Question: I am trying to write a web crawler algorithm. To do that i use the equations below:

and i write this code too to solve it:
'''
public class URLWeight {
public static List<LinkNode> weight(LinkNode sourceLink, List<LinkNode> links){
List<LinkNode> interLinks = new LinkedList<>();
List<LinkNode> intraLinks = new LinkedList<>();
for (LinkNode link : links) {
if(isIntraLink(sourceLink, link)) {
intraLinks.add(link);
} else {
interLinks.add(link);
}
}
if(interLinks.size()>intraLinks.size()) {
// finding inter weight
for (LinkNode link : interLinks) {
link.setWeight(((interLinks.size() + intraLinks.size())-intraLinks.size())/(interLinks.size() + intraLinks.size())*(2/3f));
}
// finding intra weight
for (LinkNode link : intraLinks) {
link.setWeight(((interLinks.size() + intraLinks.size())-intraLinks.size())/(interLinks.size() + intraLinks.size())*(1/3f));
}
}
//////*//////
else
if(interLinks.size()<intraLinks.size()) {
//inter puan
for (LinkNode link : interLinks) {
link.setWeight(((interLinks.size() + intraLinks.size())-interLinks.size())/(interLinks.size() + intraLinks.size())*(2/3f));
}
// intra puan
for (LinkNode link : intraLinks) {
link.setWeight(((interLinks.size() + intraLinks.size())-interLinks.size())/(interLinks.size() + intraLinks.size())*(1/3f));
}
}
List<LinkNode> list = new LinkedList<>();
list.addAll(interLinks);
list.addAll(intraLinks);
return list;
}
'''
The program is running without error but am getting wrong results and all of results are getting me 0.0 with loop of URL results. The program will start crawling with a seed URL then it will divide the links into two groups (inter and intra), then it will compare the size of (inter and intra) and try to use the equations from 1 to 4 to get each inter and intra links results. Then sort the weight of each link in the frontier then in the next step it will select the highest weight to be seed URL for the next step. But the program should is stack in some places and getting me the same URLs not crawl any link more than one time. And here is some of results i've got:
'''
http://www.example.edu --->
http://www.iaeng.org/IMECS2015/ICDMA2015.html
http://www.example.edu/contacts.html -- 0.0
http://sdiwc.net/conferences/2014/bigdata2014/ -- 0.0
http://sdiwc.net/conferences/2014/icctim2014/ -- 0.0
http://www2014.wwwconference.org/sub2_1.php -- 0.0
http://example.edu/?language=en_US -- 0.0
http://www.sanayi.gov.tr/Default.aspx?lng=en -- 0.0
http://www.huawei.com/tr/ -- 0.0
https://www.tai.com.tr/tr -- 0.0
http://www.example.edu/courses.html -- 0.0
http://www.example.edu/index.html -- 0.0
http://www.example.edu/people.html -- 0.0
http://www.example.edu/projects.html -- 0.0
http://www.example.edu/publications.html -- 0.0
http://www.example.edu/research.html -- 0.0 15
http://www.iaeng.org/IMECS2015/ICDMA2015.html --->
http://www.example.edu/contacts.html -- 0.0
http://www.example.edu/research.html -- 0.0
http://sdiwc.net/conferences/2014/bigdata2014/ -- 0.0
http://sdiwc.net/conferences/2014/icctim2014/ -- 0.0
http://www2014.wwwconference.org/sub2_1.php -- 0.0
http://example.edu/?language=en_US -- 0.0
http://www.sanayi.gov.tr/Default.aspx?lng=en -- 0.0
http://www.huawei.com/tr/ -- 0.0
https://www.tai.com.tr/tr -- 0.0
http://www.example.edu/courses.html -- 0.0
http://www.example.edu/index.html -- 0.0
http://www.example.edu/people.html -- 0.0
http://www.example.edu/projects.html -- 0.0
http://www.example.edu/publications.html -- 0.0
'''
Can you figure were am doing wrong or what should i do to solve this problem ? problem point ?
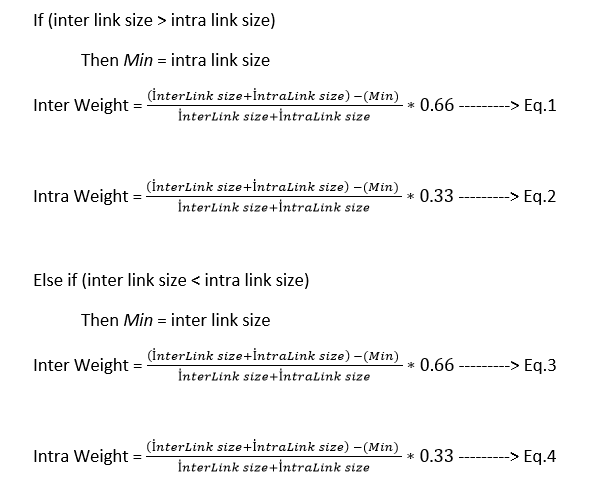
Answer: My best guess is you are using integer division from all the .size() methods which will result in 0 if the answer is less than 1. Cast your results of .size() to float or double